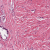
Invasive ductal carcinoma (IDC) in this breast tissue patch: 0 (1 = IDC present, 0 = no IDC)